Field crop: maize
Growth stage: 2
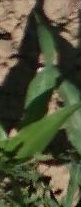
Species: maize